Question: I have two DateTime columns like 'start_datetime' and 'end_datetime'. these fields contain DateTime value.

Here itself I need three different outputs. while you search, "15-09-2020 00:00:00" to "26-09-2020 23:59:59" it will display the first two lines. if you search like "26-09-2020 00:00:00" to "13-10-2020 23:59:59", it should result in three rows.
Instead of if you search, "10-09-2020 00:00:00" to "18-09-2020 23:59:59", it will show the first two rows.
In this case, I am stuck at the query. if I am using between some results won't come. if I am using greater than a symbol, some results won't come.
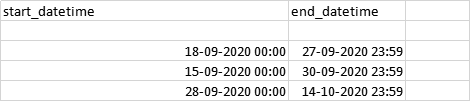
Answer: store the date time format in YYYY-MM-DD H:I:S, so you can easily
'''
SELECT *
FROM table_name
WHERE start_datetime BETWEEN value1 AND value2 AND end_datetime BETWEEN value1 AND value2;
'''